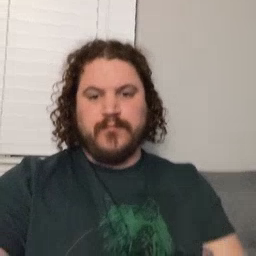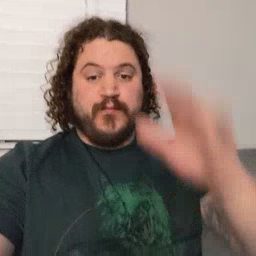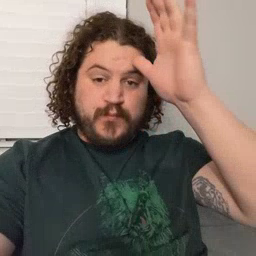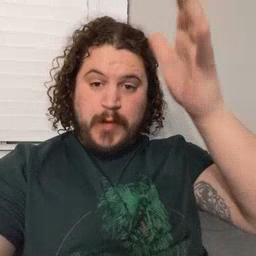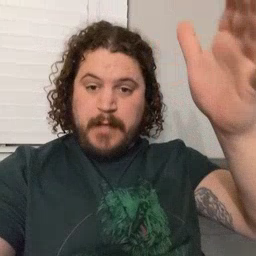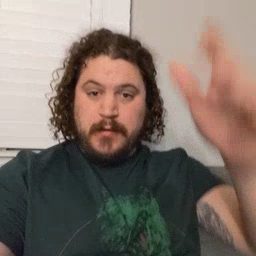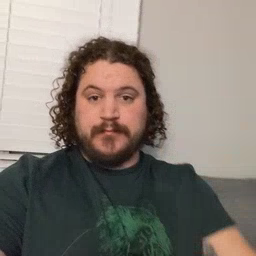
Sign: grandpa